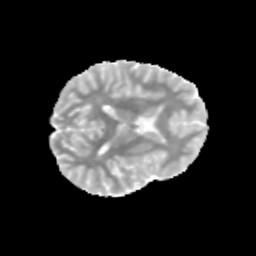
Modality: MD
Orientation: axial
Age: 13
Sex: male
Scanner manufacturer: siemens
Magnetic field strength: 3 T
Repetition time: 3.8 s
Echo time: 0.07 s